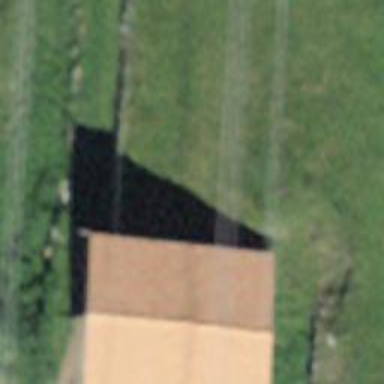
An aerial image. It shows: Barn.